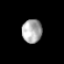
Tissue: prostate
Cell type: T cells
Senescence score: 0.7127
Nuclear area (px): 462
Mean DAPI intensity: 170.149